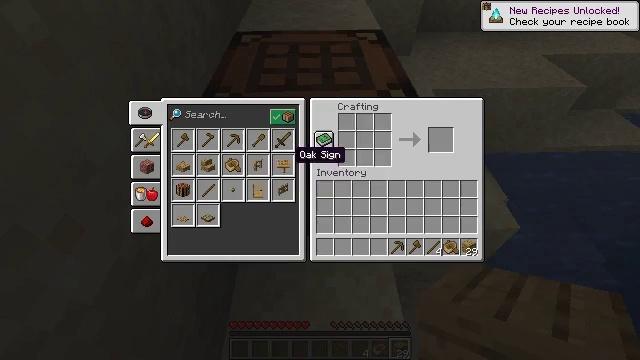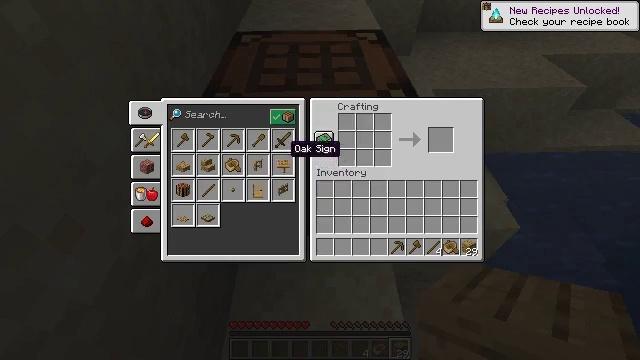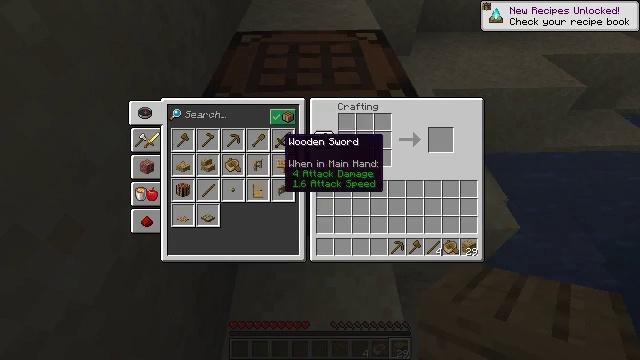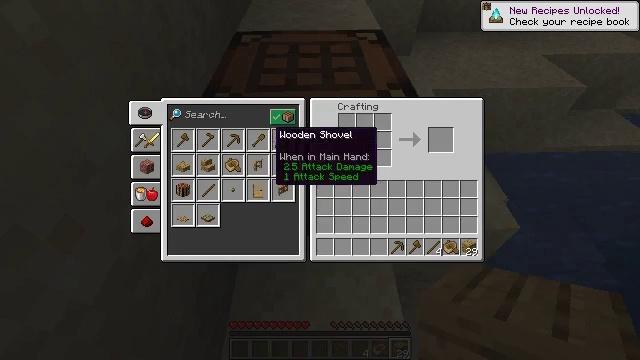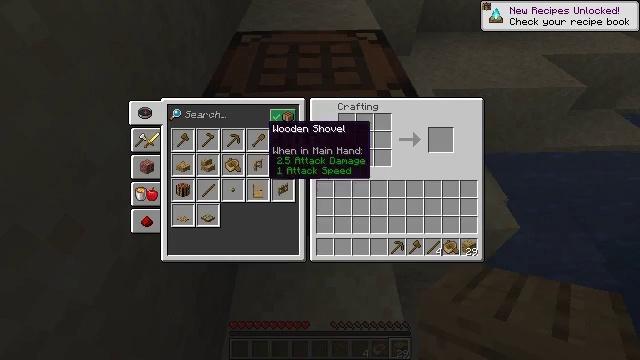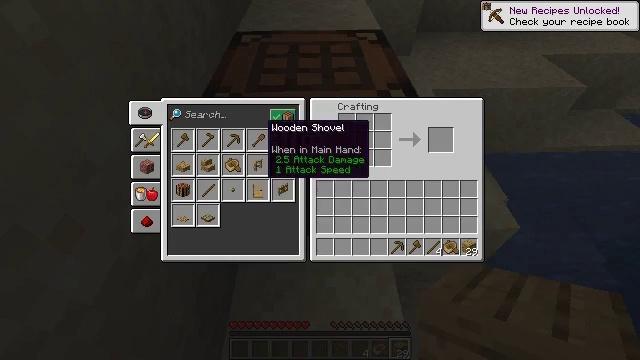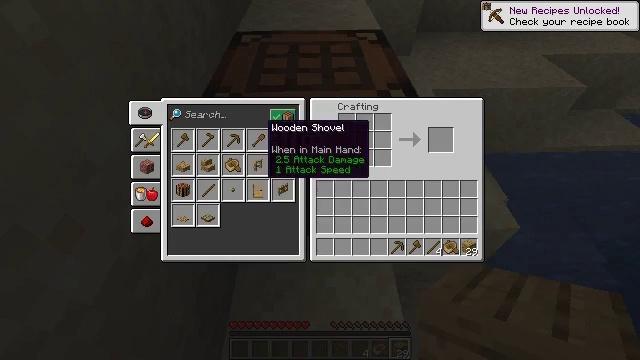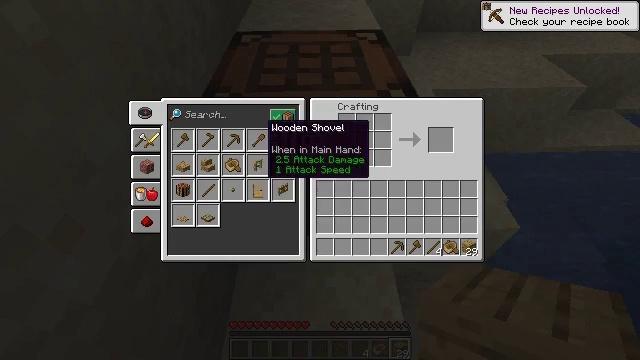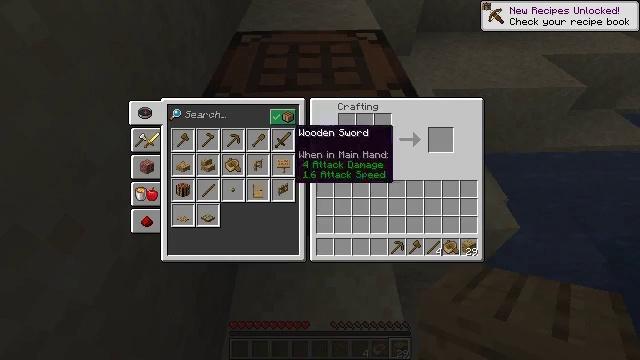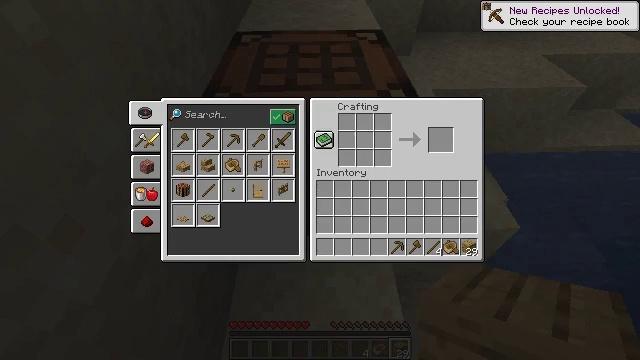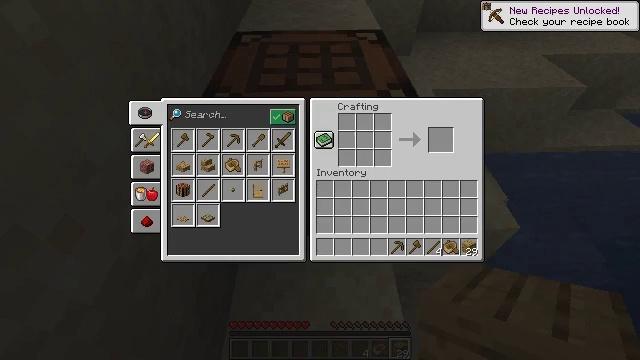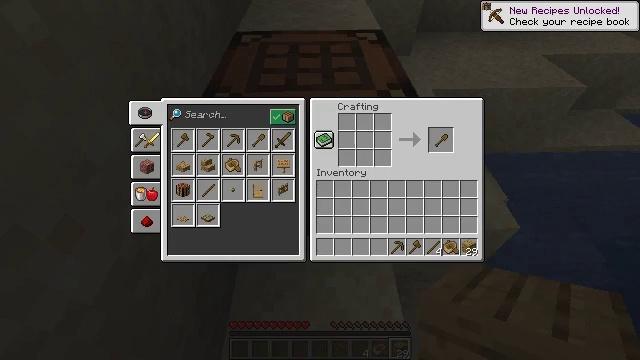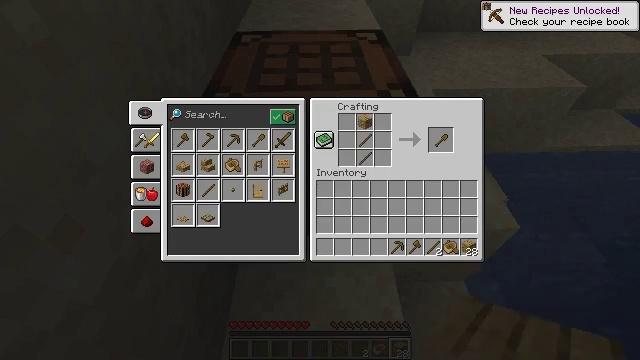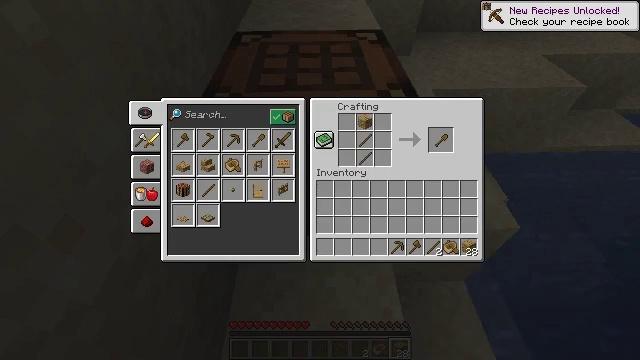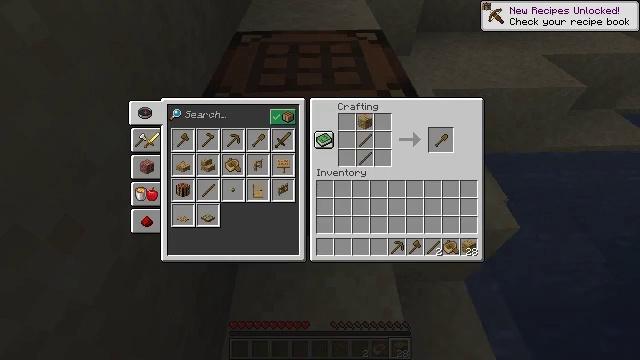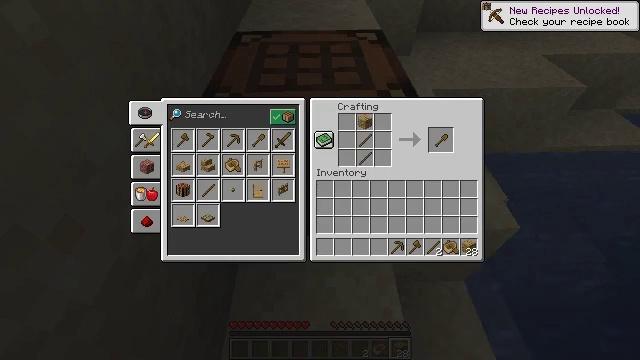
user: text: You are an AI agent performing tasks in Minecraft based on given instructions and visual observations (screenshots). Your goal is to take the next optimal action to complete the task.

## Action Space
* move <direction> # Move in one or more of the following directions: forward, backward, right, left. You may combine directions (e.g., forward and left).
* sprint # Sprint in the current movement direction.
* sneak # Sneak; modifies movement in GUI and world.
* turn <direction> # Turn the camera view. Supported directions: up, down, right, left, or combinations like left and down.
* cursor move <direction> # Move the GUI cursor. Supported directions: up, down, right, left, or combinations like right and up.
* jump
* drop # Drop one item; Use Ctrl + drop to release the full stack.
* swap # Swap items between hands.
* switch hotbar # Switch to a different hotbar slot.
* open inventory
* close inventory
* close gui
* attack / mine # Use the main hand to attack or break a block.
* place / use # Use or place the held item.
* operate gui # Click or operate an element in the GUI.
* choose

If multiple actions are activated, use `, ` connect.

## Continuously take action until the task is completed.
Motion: motion action
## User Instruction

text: Form a wooden shovel on the crafting grid using wood.
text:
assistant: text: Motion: open gui
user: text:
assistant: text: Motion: cursor move up
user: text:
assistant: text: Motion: cursor move left
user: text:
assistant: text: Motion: cursor move left
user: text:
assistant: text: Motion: no_op
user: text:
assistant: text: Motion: operate gui
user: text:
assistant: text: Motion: operate gui
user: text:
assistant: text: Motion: cursor move right
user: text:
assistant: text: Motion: cursor move right and down
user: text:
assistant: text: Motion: cursor move right
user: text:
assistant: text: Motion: no_op
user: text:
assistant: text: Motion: no_op
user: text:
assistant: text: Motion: no_op
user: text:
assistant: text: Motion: no_op
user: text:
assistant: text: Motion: no_op
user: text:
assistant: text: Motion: no_op
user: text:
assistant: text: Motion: sneak
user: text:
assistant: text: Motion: sneak
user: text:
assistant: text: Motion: sneak, operate gui
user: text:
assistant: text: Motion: sneak, operate gui
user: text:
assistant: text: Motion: sneak, operate gui
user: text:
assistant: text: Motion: sneak
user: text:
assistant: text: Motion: no_op
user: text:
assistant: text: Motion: no_op
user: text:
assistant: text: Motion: no_op